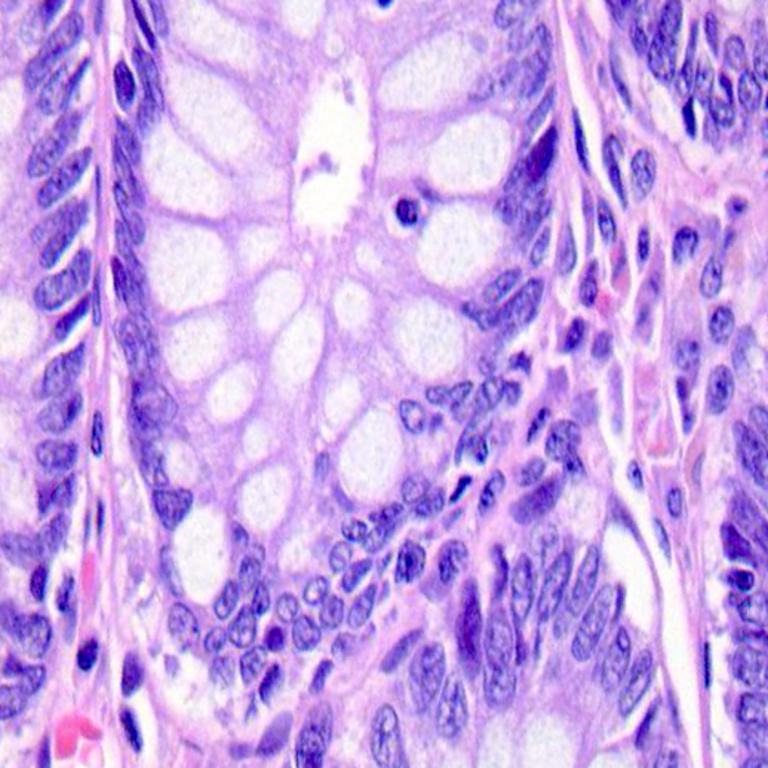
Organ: colon
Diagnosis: benign